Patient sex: M
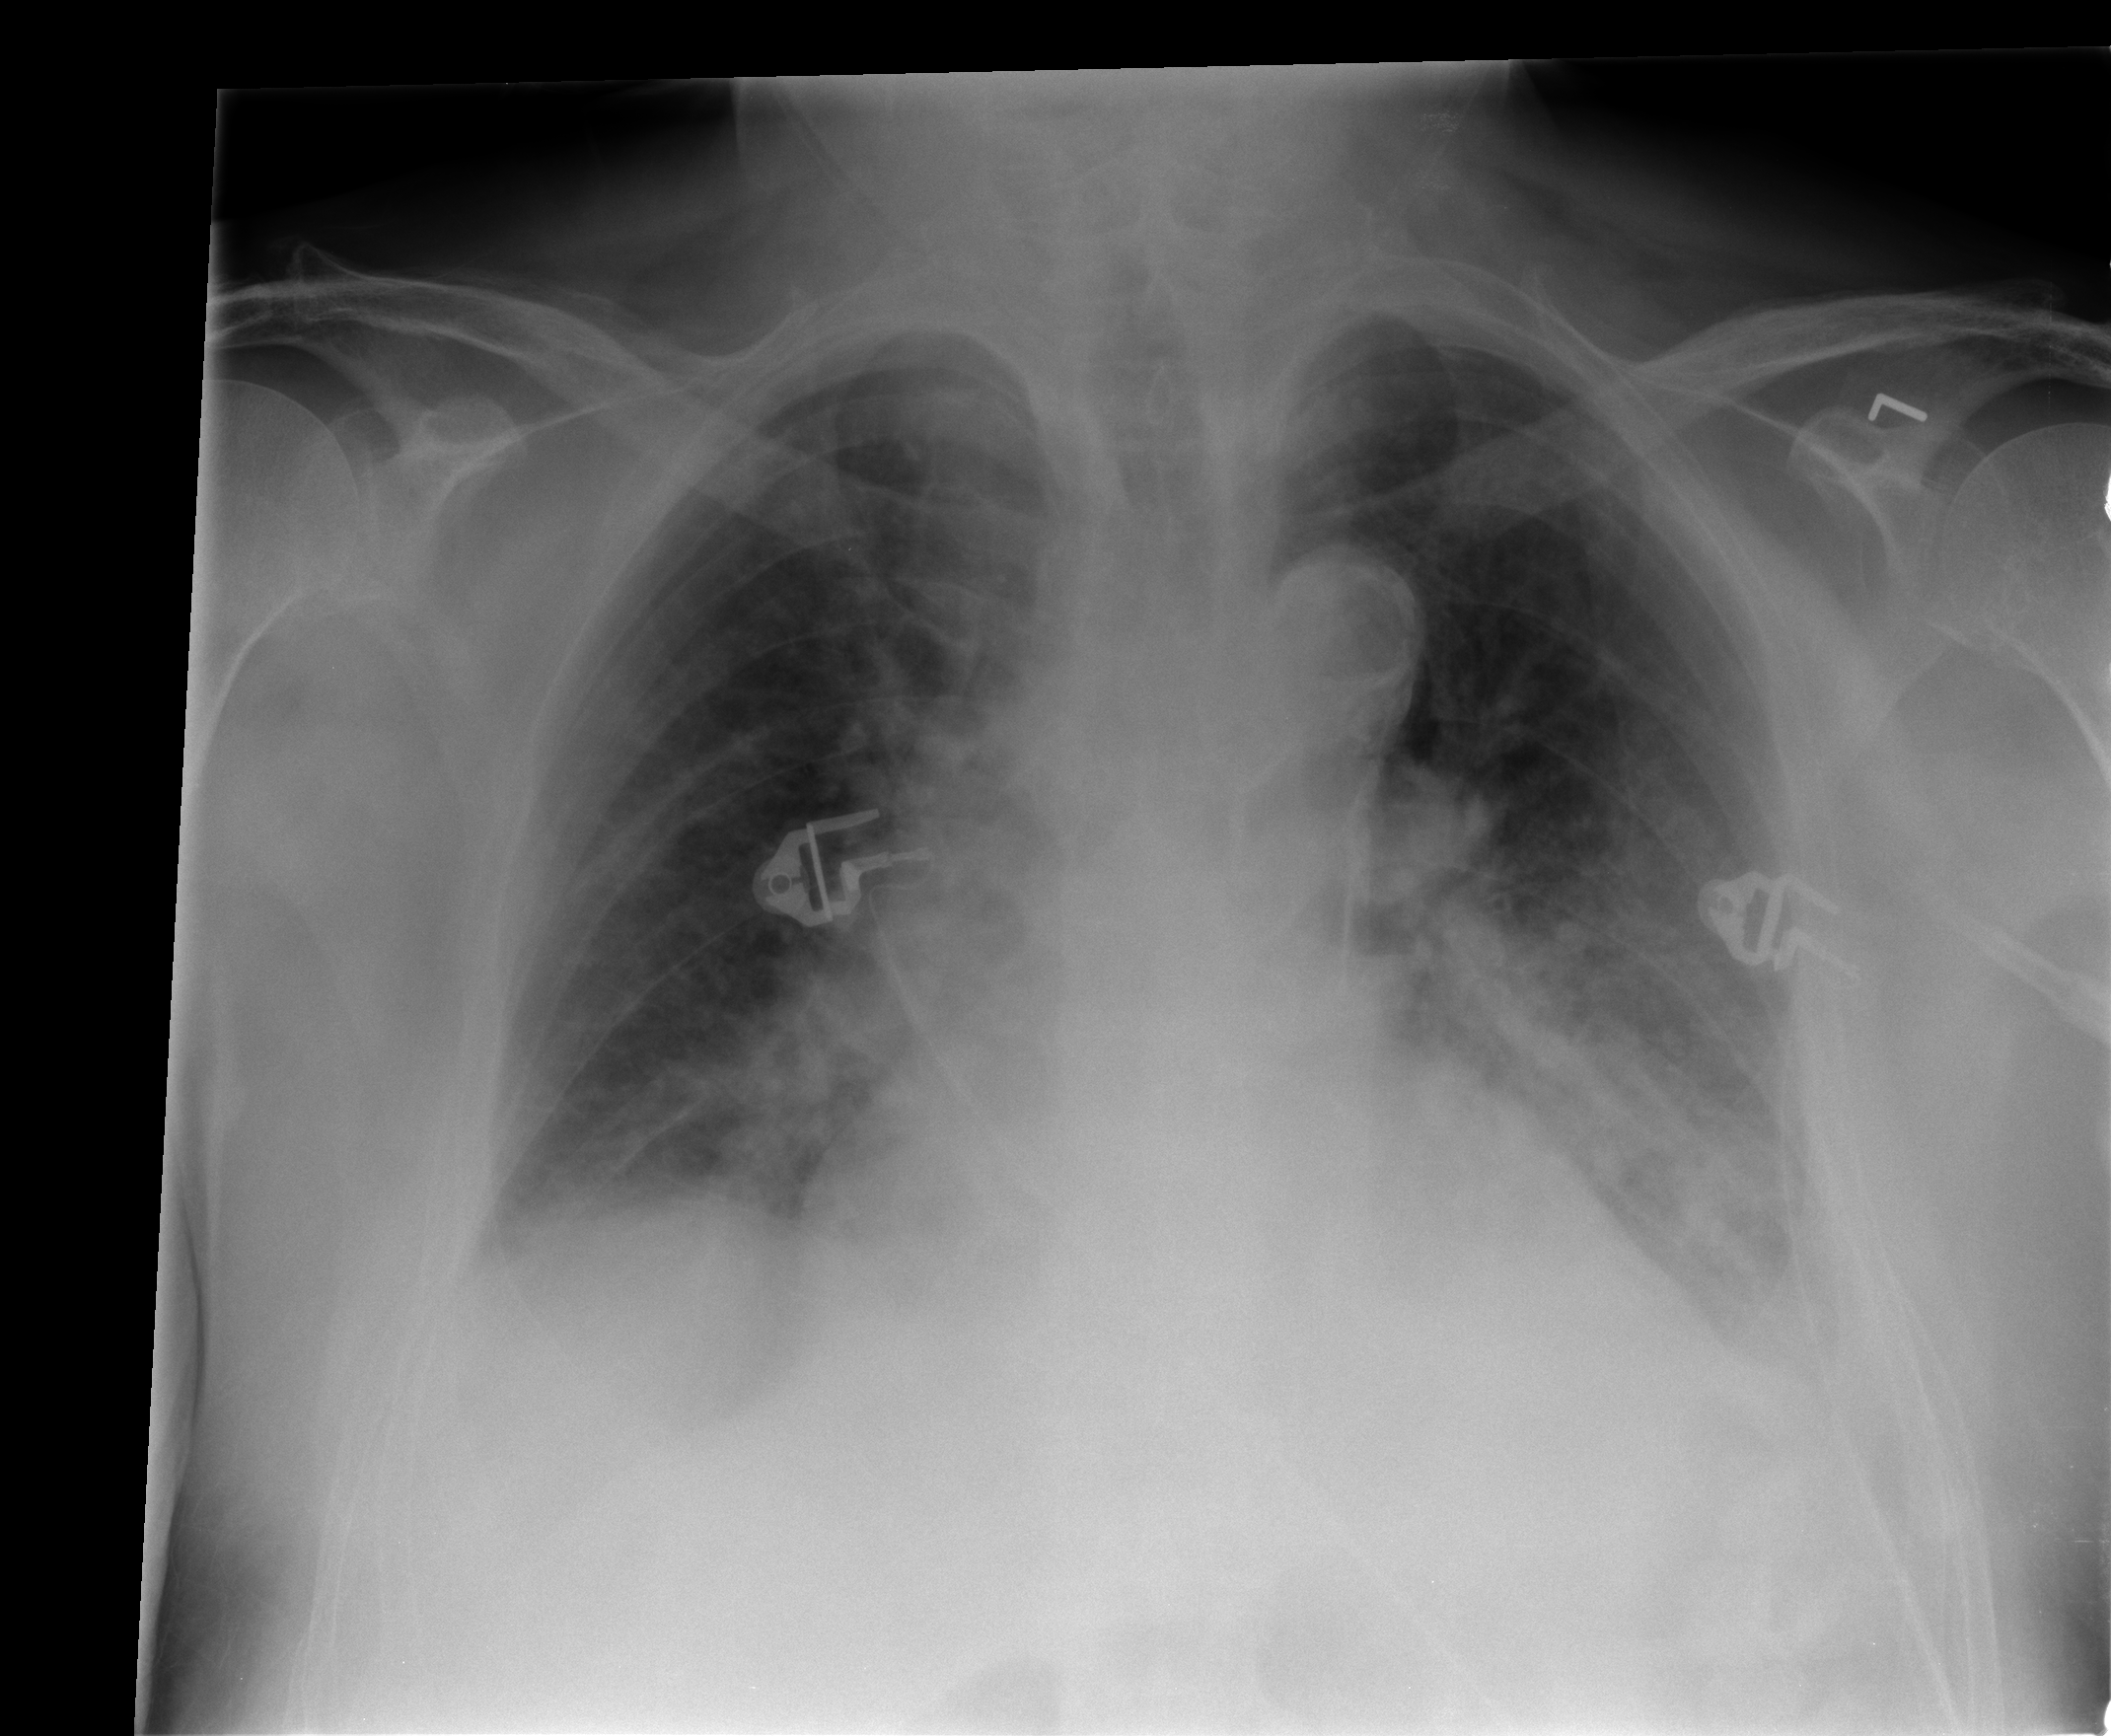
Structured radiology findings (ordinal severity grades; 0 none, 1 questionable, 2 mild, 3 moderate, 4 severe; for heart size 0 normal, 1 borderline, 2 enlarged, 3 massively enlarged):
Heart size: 2
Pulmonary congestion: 3
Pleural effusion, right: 1
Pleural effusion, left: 2
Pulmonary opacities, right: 1
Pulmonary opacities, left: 2
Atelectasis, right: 2
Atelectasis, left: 2